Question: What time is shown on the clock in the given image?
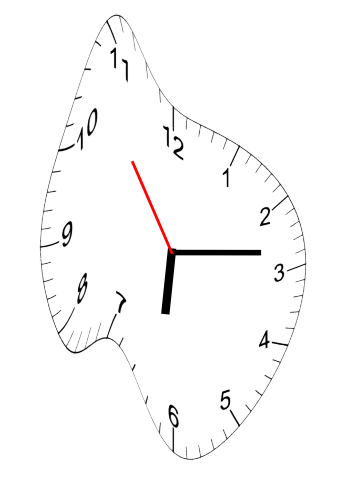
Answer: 06:13:54